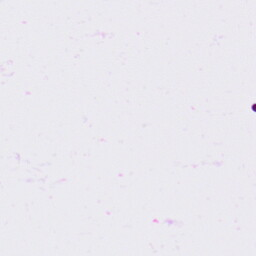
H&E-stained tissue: Lung